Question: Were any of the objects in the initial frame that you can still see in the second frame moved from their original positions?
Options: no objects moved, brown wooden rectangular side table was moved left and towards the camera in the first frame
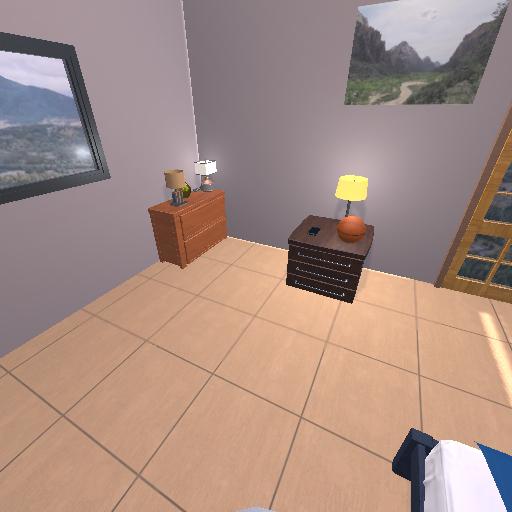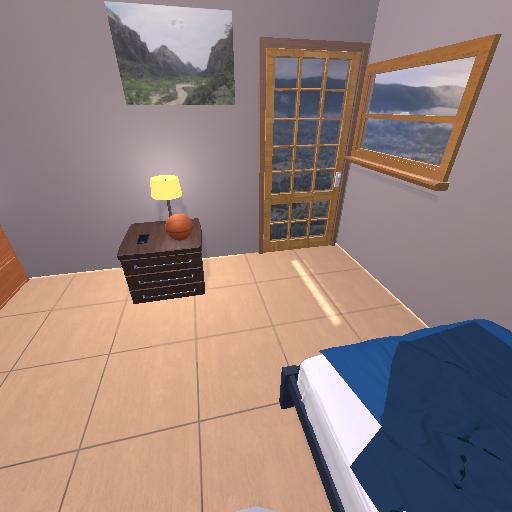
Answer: no objects moved